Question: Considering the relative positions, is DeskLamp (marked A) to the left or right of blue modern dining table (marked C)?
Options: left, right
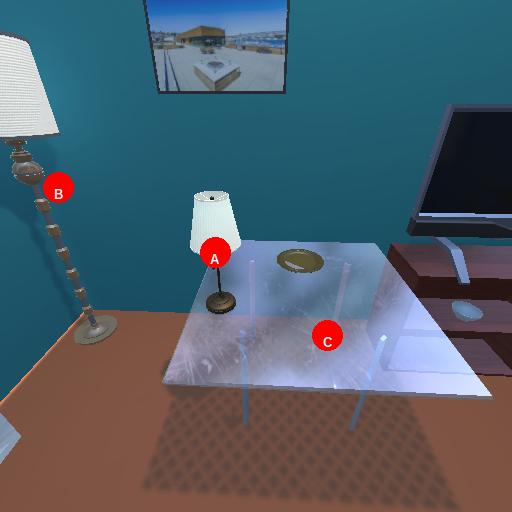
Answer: left